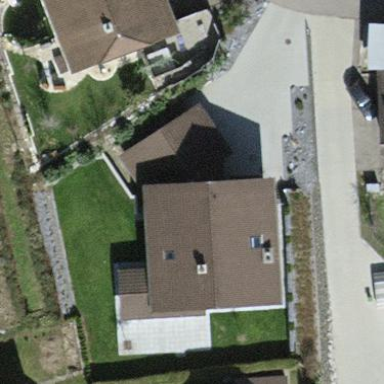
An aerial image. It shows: Garage.